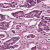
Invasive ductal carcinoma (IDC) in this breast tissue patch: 1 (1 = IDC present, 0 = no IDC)